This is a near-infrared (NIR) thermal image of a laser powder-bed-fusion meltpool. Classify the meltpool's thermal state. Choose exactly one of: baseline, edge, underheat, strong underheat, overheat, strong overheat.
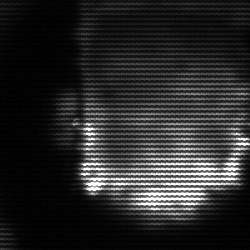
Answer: baseline